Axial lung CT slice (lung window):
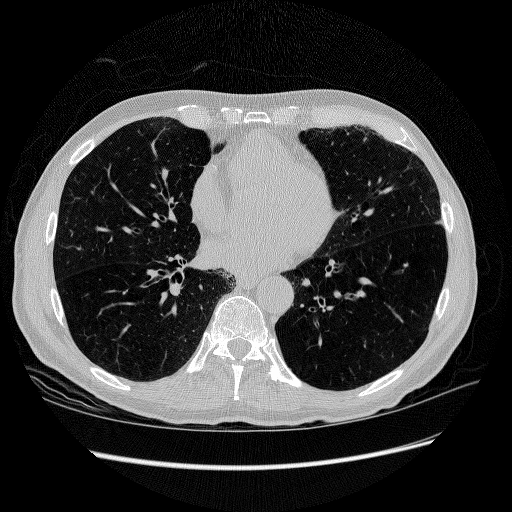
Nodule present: no